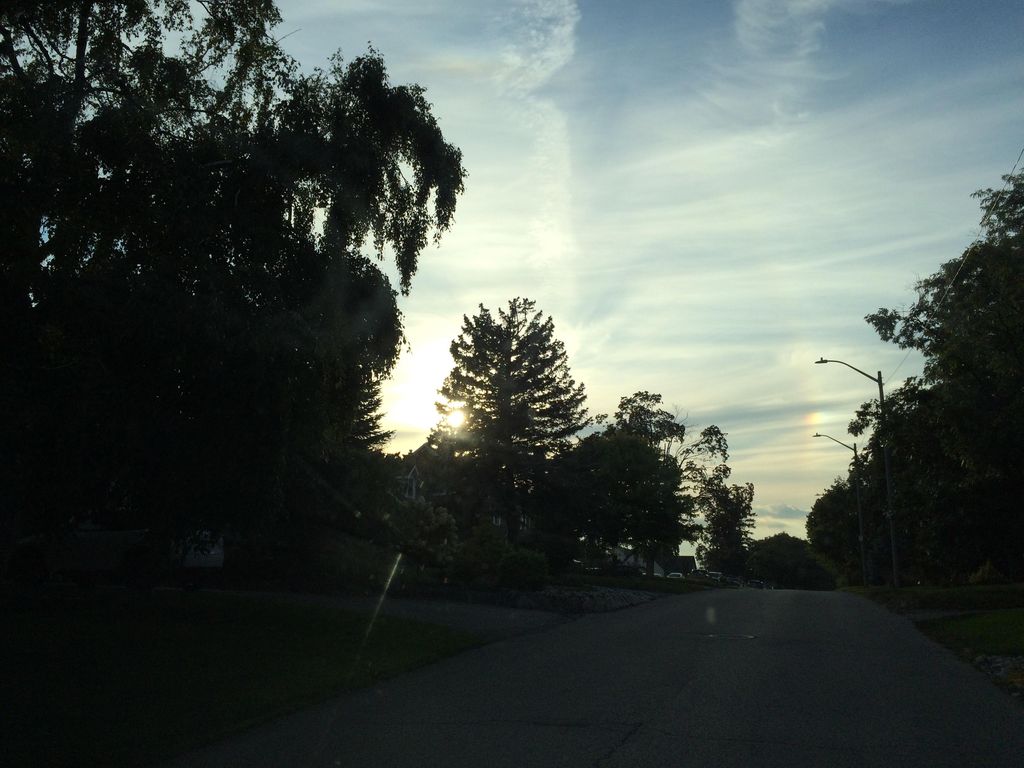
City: kitchener-waterloo